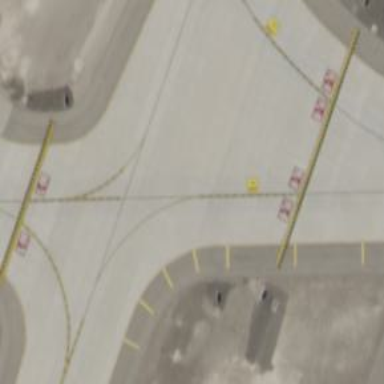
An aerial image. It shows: View of taxiway at the airport.